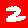
Digit: 2